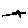
Label: star